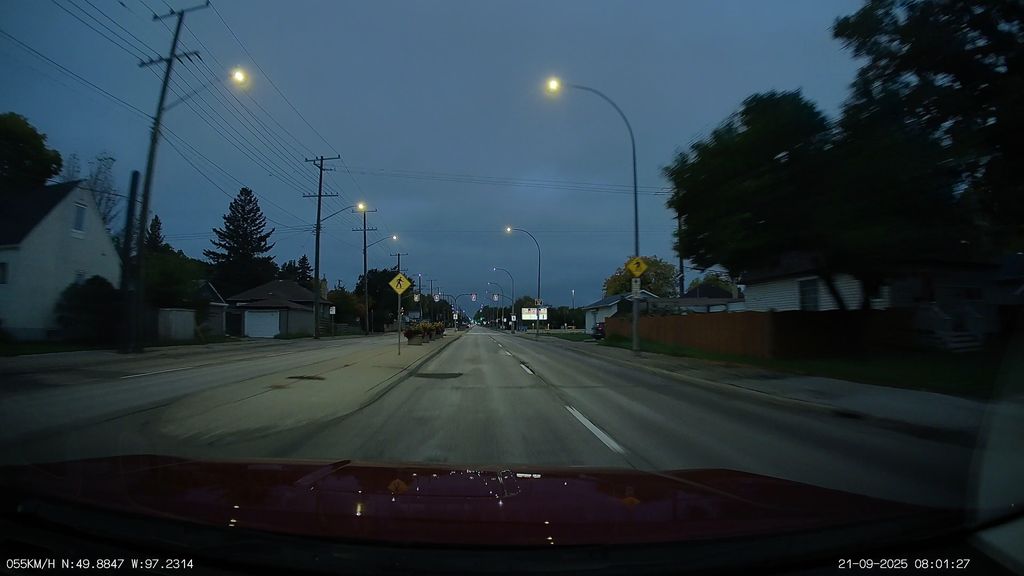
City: winnipeg